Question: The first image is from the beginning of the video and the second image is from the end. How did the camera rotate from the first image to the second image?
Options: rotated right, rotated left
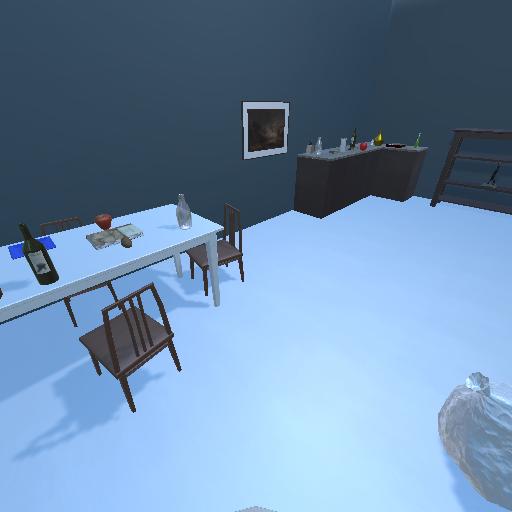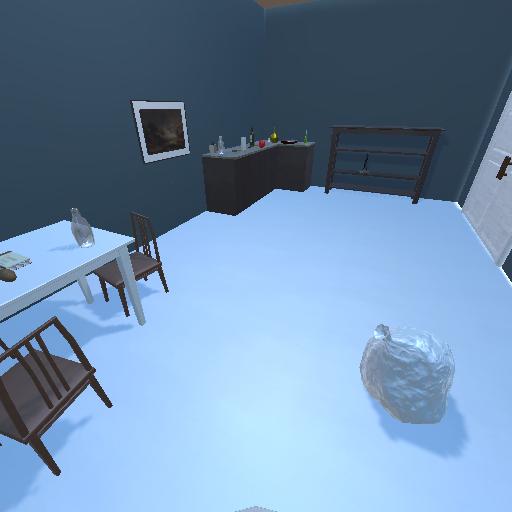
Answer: rotated right